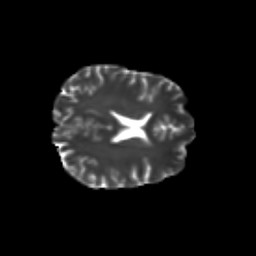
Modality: T2w
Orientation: axial
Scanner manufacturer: siemens
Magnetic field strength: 3 T
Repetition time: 9.2 s
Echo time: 0.084 s